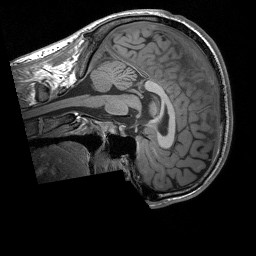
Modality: T1w
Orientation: sagittal
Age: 22
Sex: male
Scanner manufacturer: siemens
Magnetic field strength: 3 T
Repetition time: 1.9 s
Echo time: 0.00252 s